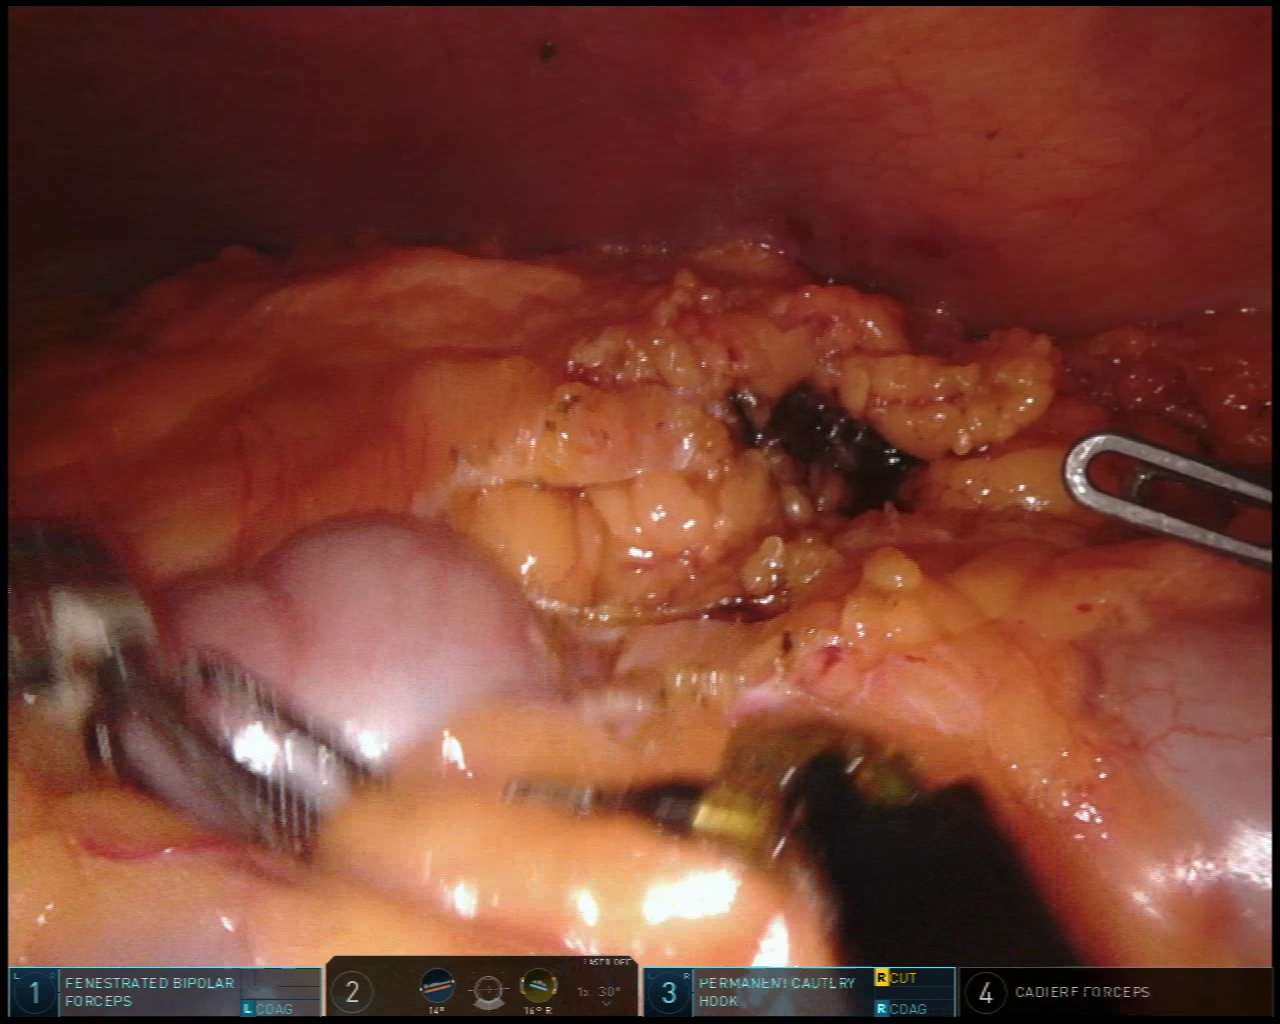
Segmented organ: abdominal_wall
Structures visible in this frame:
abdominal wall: yes
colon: yes
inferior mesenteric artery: no
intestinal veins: no
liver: no
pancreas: no
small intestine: no
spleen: no
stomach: no
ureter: no
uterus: no
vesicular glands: no